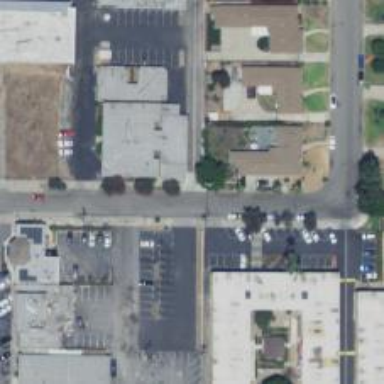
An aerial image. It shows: Alleyway designated as service road.